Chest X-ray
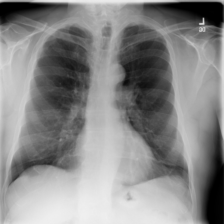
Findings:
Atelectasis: negative
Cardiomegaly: negative
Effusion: negative
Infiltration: negative
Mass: negative
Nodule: negative
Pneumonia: negative
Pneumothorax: negative
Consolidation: negative
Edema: negative
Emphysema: negative
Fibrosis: negative
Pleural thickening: negative
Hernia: negative